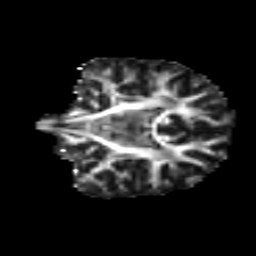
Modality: FA
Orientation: coronal
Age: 13
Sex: female
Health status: ill
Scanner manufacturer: ge
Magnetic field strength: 3 T
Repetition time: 6.752 s
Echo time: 0.079 s